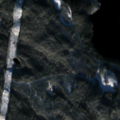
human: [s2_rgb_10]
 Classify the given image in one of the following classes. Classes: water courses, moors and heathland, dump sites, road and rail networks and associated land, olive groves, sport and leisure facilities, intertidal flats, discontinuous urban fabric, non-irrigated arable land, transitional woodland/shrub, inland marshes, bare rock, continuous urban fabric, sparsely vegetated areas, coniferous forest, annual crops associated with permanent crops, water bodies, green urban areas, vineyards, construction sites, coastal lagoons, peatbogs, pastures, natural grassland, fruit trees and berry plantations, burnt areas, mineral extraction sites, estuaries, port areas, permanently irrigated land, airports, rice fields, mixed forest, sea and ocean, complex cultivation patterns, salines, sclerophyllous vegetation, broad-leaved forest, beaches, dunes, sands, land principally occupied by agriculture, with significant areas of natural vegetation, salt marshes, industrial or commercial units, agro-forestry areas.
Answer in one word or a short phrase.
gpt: coniferous forest, water bodies